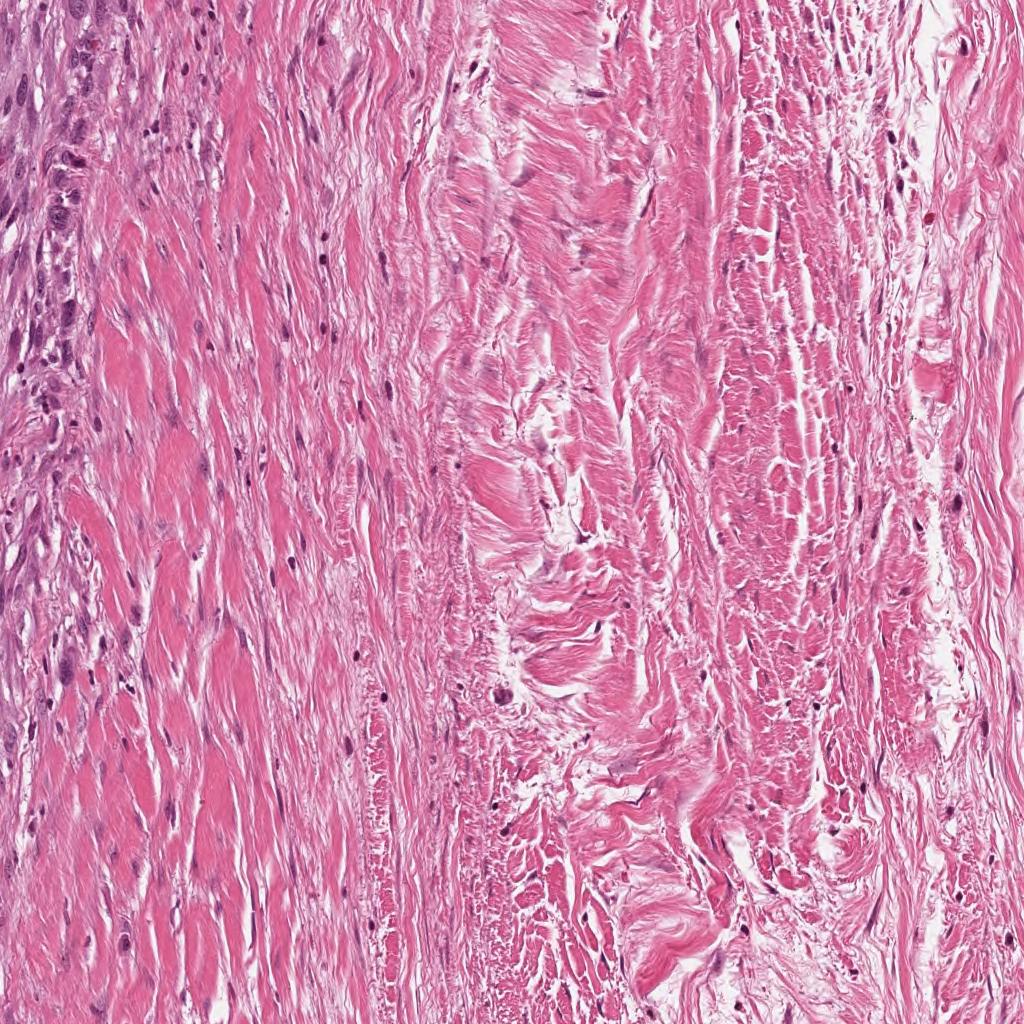
Label: Non-Tumor